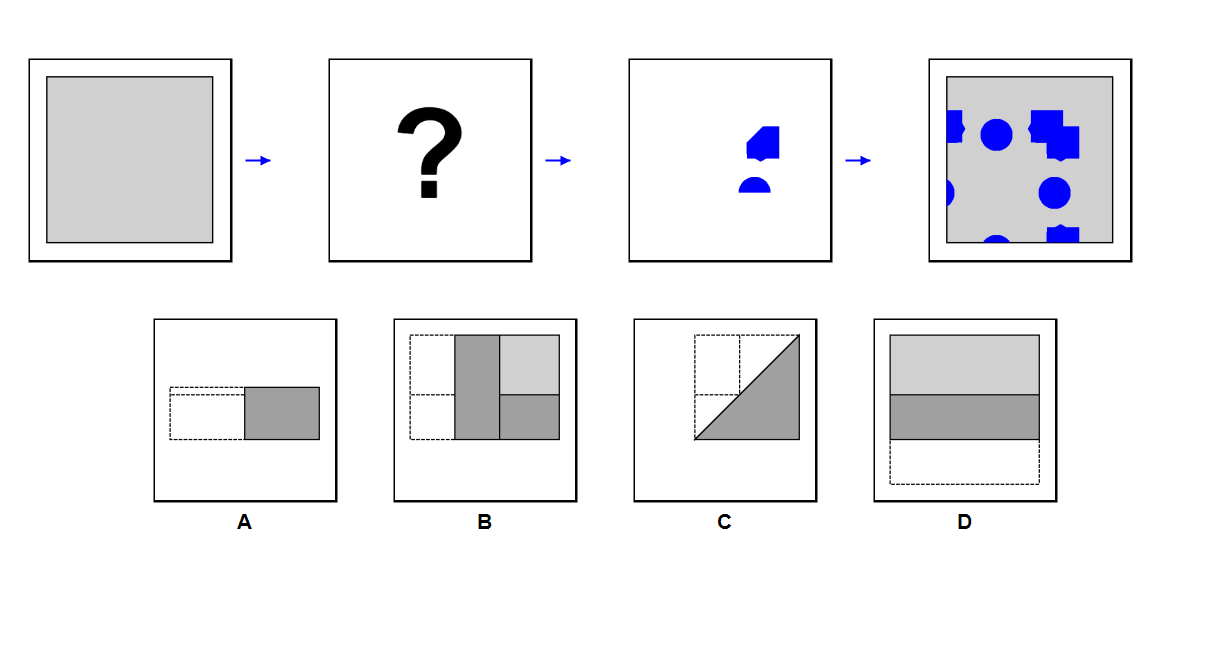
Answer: A